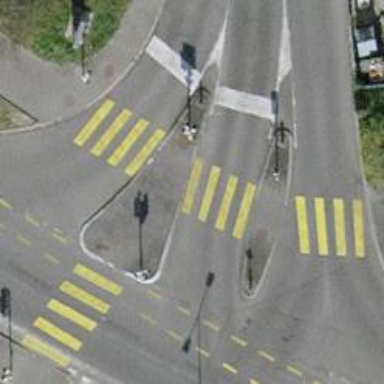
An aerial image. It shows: Crossing with traffic signals and central island.